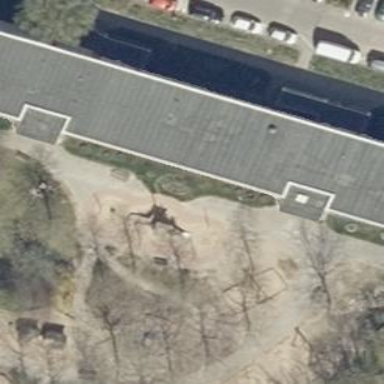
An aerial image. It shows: Flat roof kindergarten building.